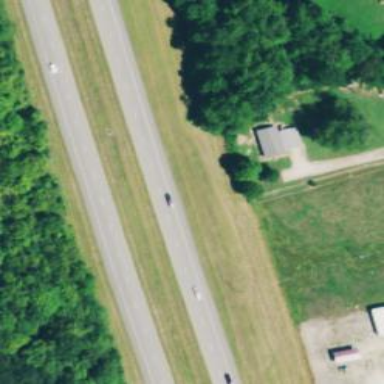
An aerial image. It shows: Trunk highway with expressway features.